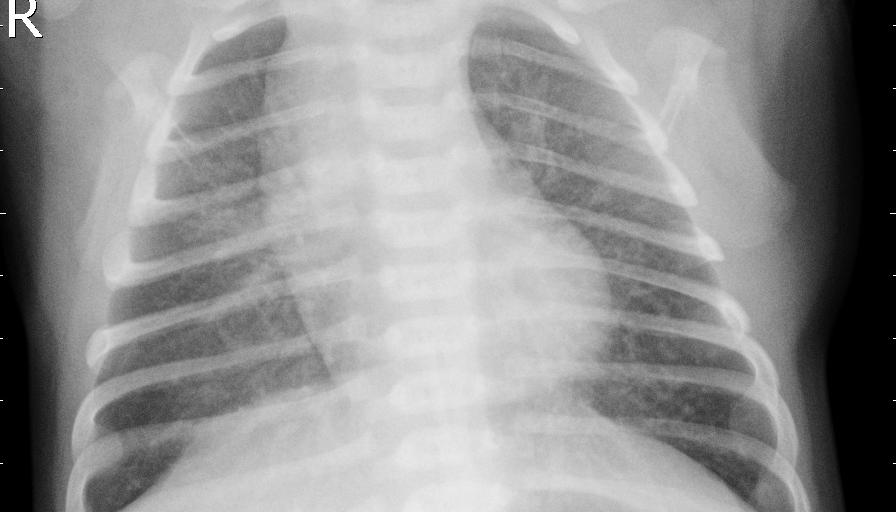
Diagnosis: PNEUMONIA